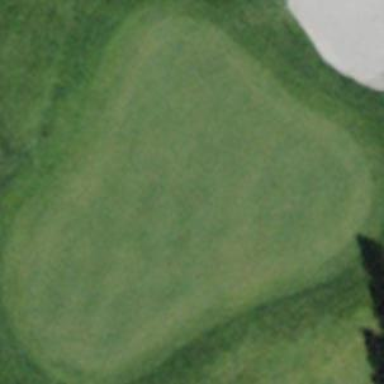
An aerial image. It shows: Green golf area with grass land use.